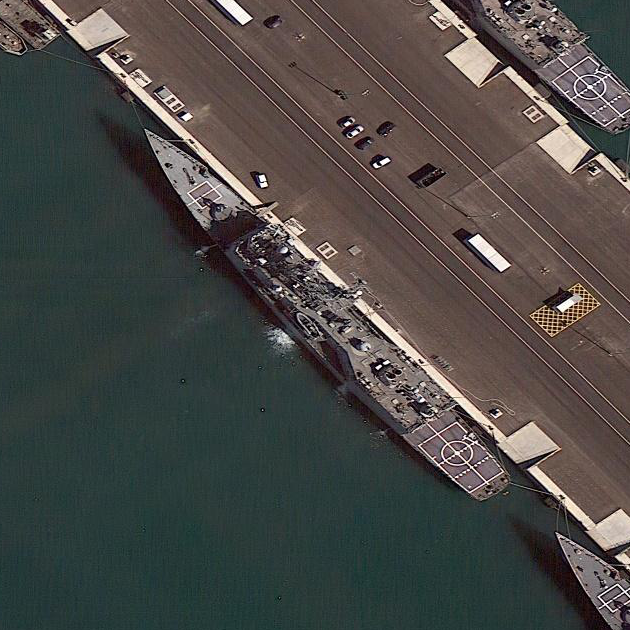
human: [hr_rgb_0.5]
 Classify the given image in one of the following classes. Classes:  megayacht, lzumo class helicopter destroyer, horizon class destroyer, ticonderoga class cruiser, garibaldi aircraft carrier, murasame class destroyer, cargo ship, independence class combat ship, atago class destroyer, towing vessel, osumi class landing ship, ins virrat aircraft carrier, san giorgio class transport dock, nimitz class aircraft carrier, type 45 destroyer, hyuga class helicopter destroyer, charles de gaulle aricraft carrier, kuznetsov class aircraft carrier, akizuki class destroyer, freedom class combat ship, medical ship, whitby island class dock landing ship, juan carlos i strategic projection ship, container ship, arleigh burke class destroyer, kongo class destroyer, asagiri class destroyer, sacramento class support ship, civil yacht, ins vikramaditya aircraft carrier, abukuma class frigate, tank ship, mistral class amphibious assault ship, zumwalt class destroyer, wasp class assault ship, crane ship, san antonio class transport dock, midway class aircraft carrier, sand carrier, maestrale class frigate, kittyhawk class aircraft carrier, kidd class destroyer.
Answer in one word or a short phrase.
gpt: Ticonderoga class cruiser